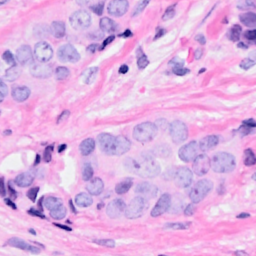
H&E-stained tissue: Breast